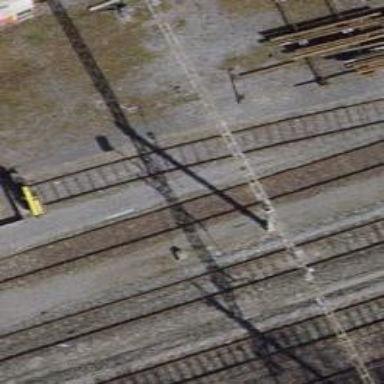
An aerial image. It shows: Catenary mast for power lines.